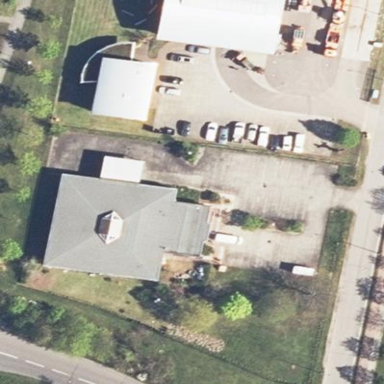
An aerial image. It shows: Parking area.